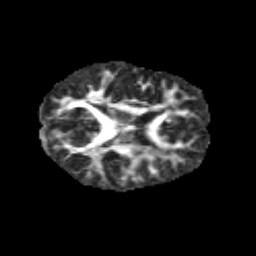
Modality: FA
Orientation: axial
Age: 8
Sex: female
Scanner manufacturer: siemens
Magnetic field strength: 3 T
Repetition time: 3.8 s
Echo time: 0.07 s